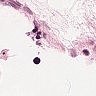
Metastatic tissue present: no